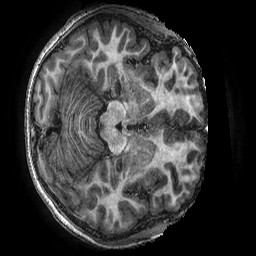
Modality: T1w
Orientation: axial
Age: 12
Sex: male
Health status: ill
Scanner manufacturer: ge
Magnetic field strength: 3 T
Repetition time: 0.00766 s
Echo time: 0.003476 s